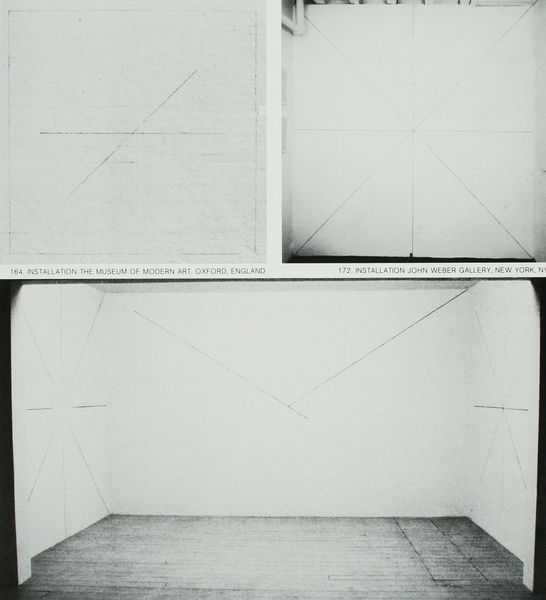
Titel: Vertical, diagonal and touching lines
Künstler: Sol Lewitt
Standort: Durham
Institution: Privatsammlung
Schlagwörter: weiß, grau, raum, schwarz, zeichen, muster, innenraum, boden, drei, japan, schrift, ecke, fußboden, moderne, abstrakt, fläche, flächen, linien, dielen, podest, striche, foto, rechtecke, wände, stern, text, entwurf, bauhaus, schneiden, museum, dreiecke, geometrie, lewitt, geraden, installation, beschreibung, russisch, winkel, bauskizze, schnittpunkt, sol, gerden, levitt, weisser, weisser raum